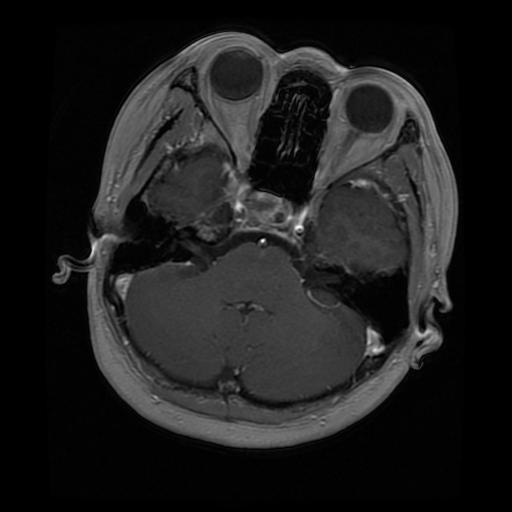
Label: pituitary